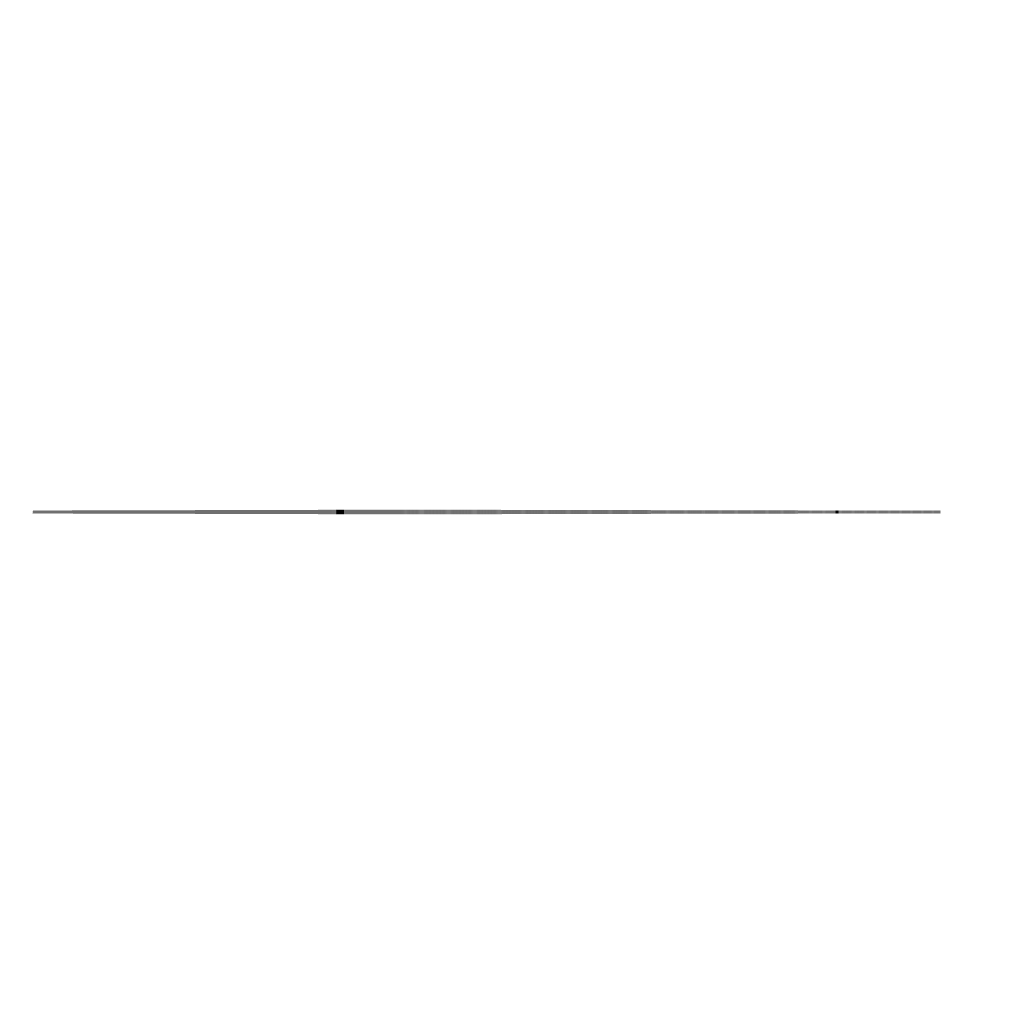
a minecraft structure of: Minnesota Vikings Logo bad low quality